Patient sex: M
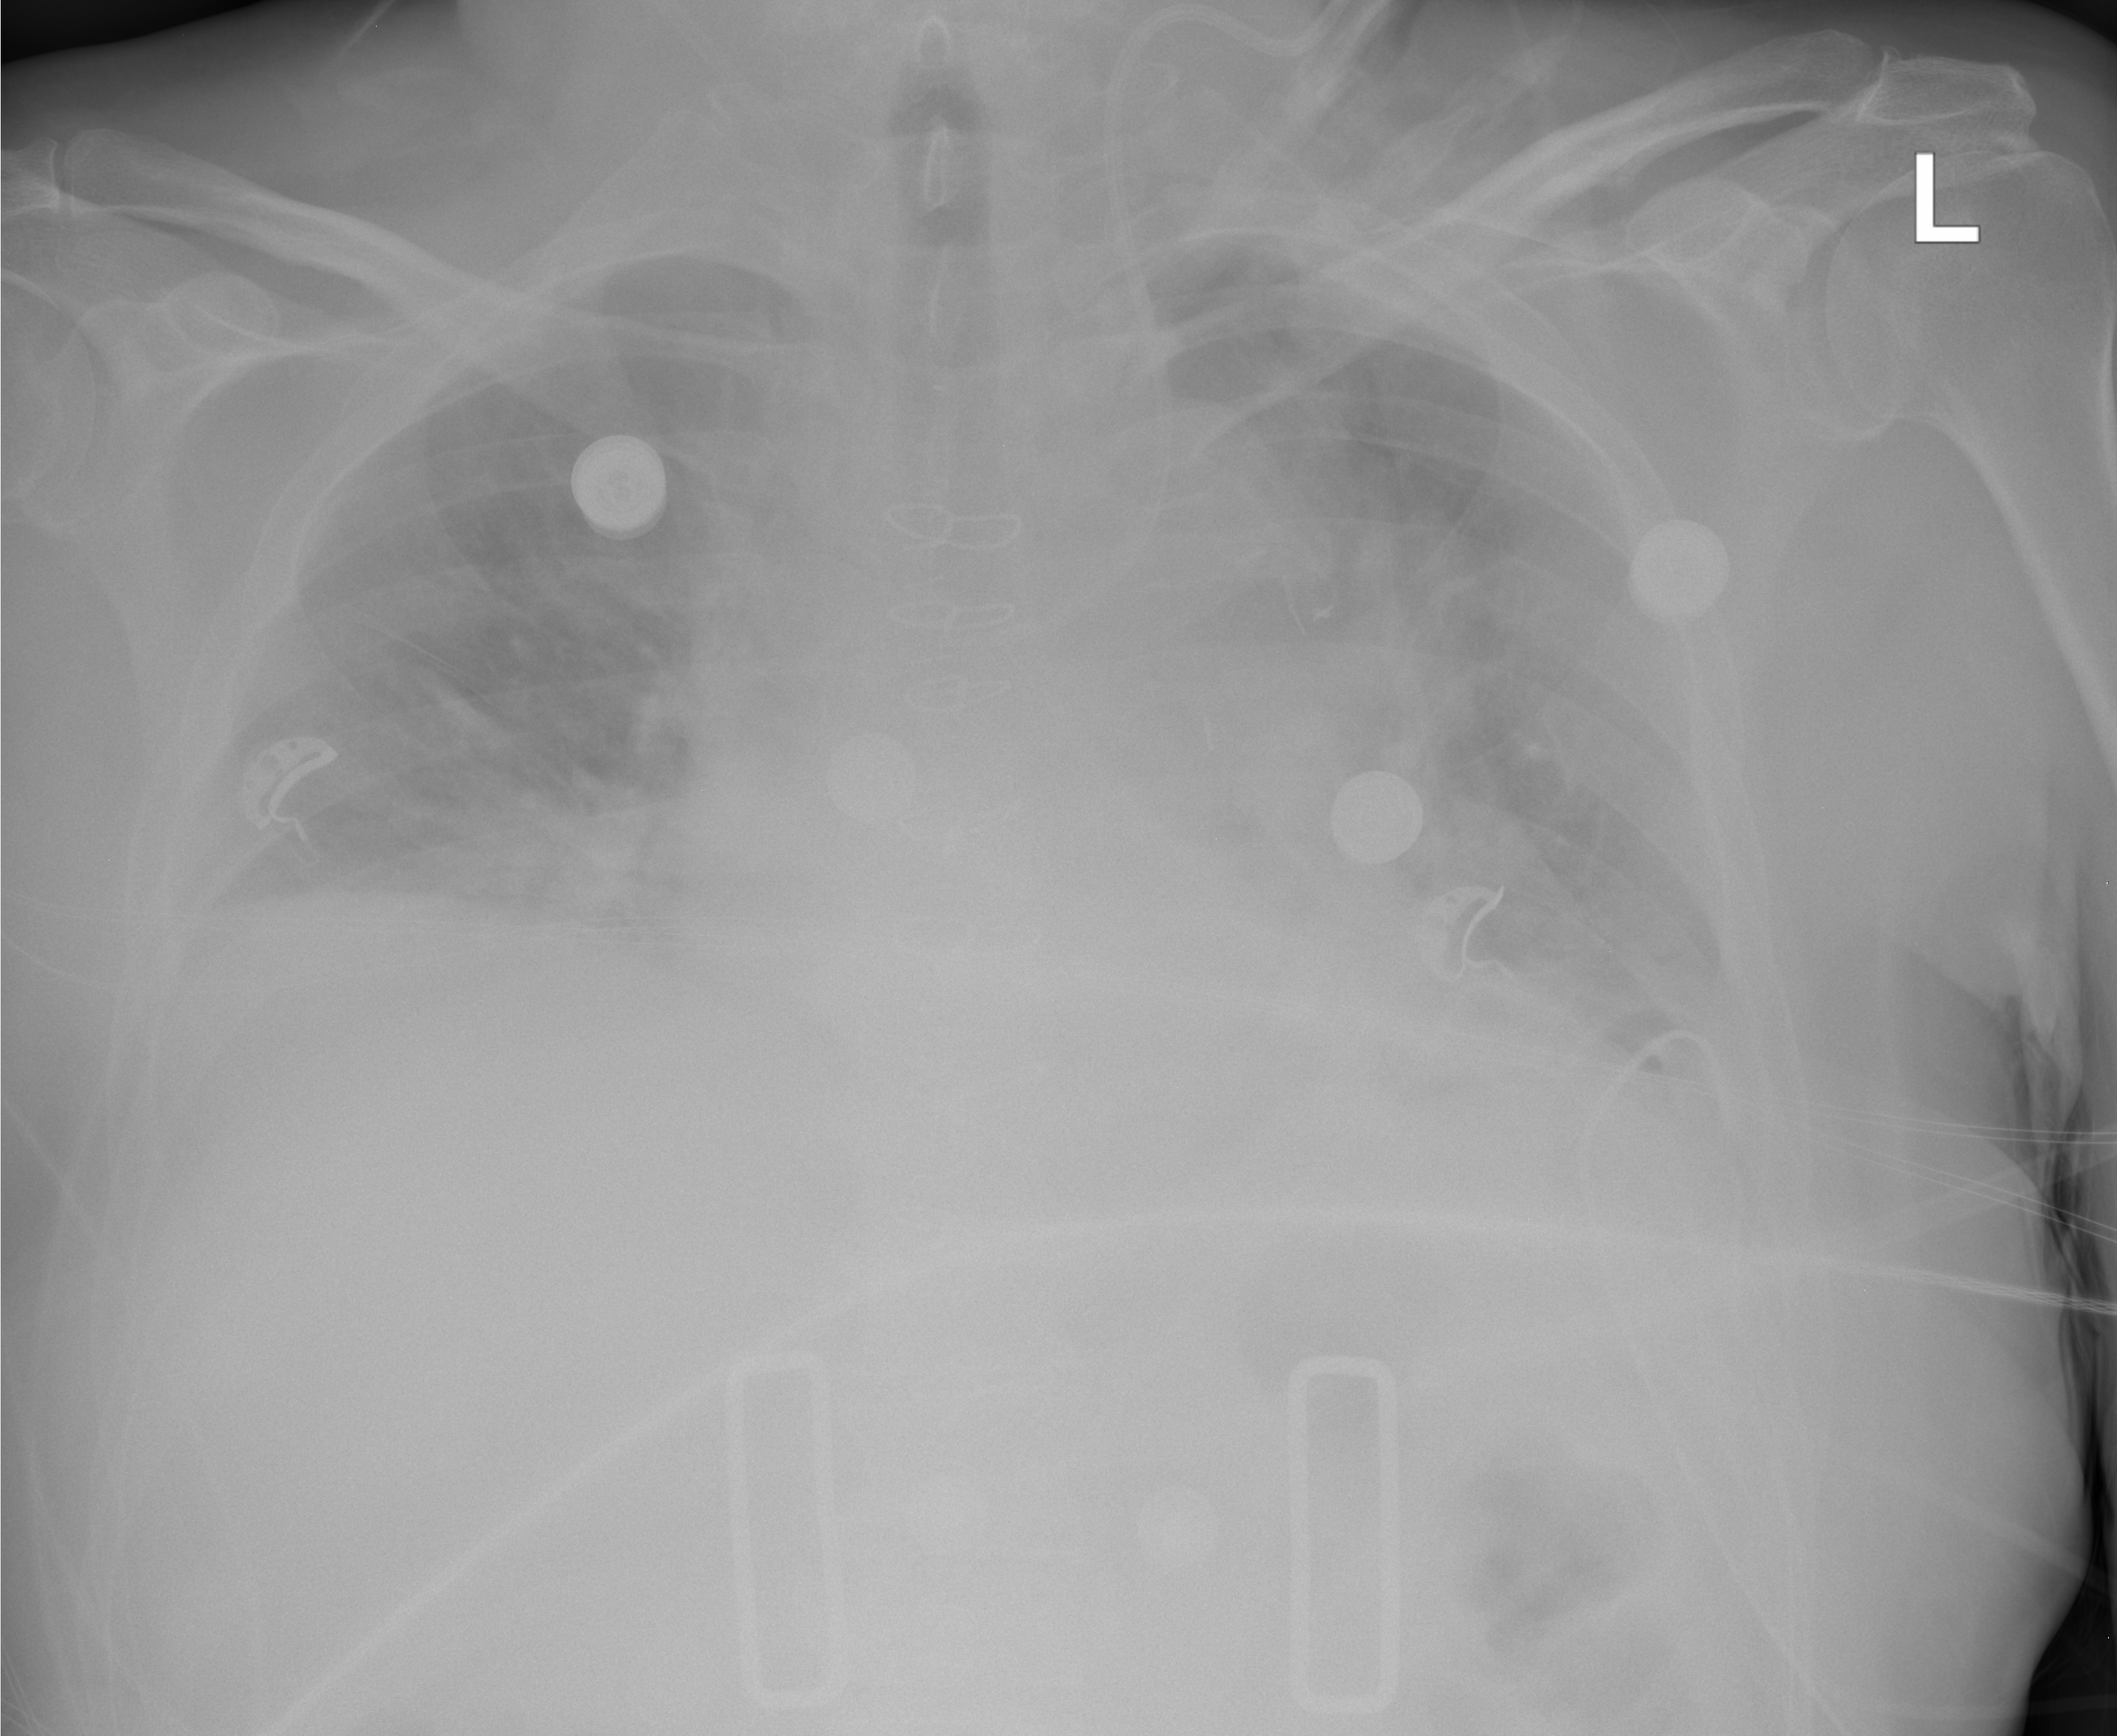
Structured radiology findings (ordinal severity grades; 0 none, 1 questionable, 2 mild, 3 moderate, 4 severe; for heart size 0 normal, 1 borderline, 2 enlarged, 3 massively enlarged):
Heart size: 2
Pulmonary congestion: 2
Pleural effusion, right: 2
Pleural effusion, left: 2
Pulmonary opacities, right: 0
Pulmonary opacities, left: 0
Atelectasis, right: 2
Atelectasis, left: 2